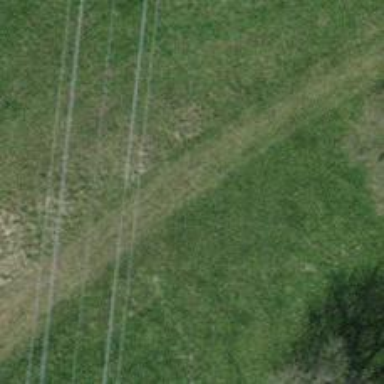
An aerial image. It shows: Grass track with grade5 tracktype.